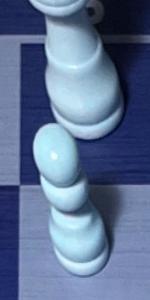
Label: Pawn_White